Question:
For some reason the selected tab on TextMate is almost un-noticeable, I really cannot make it out, they all look the same to me. When I switch tab I notice it changing color, so I guess it's very very very slightly different, but that doesn't help much.
I've been having this problem for a while, but IIRC it worked fine some times ago -- I've no idea what happened to trigger this change.
TextMate 1.5.10, OSX 10.6.8
Any idea?
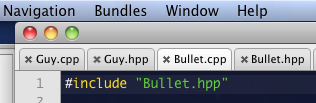
Answer: Your screenshot looks normal to me.
Check your monitor's "brightness" and "contrast" settings, and possibly your color profile (System Preferences - Displays - Color). On a flat-panel display, there may be a setting which will over-brighten the input signal, causing the top end of the range (light gray to white) to be clipped, so that it is all white (just like overexposure in a camera). There is no good reason to do this ordinarily, especially with a digital input signal, so you should adjust the settings to avoid clipping.
Here's an image of a black-to-white gradient with a gray border. If a large portion of the left end looks flat white, then you are having that problem.